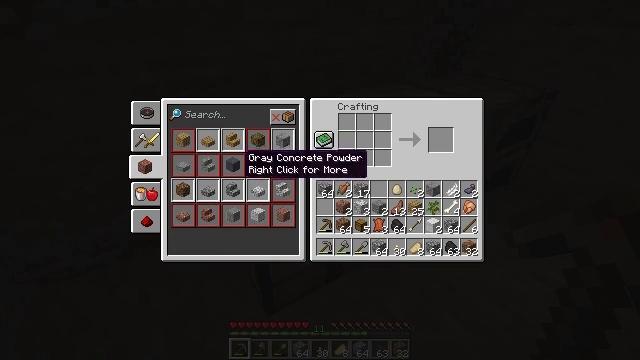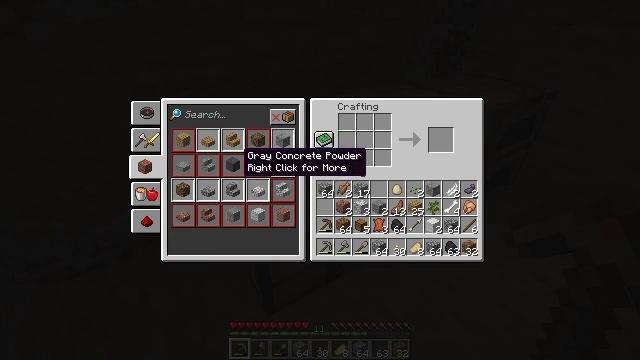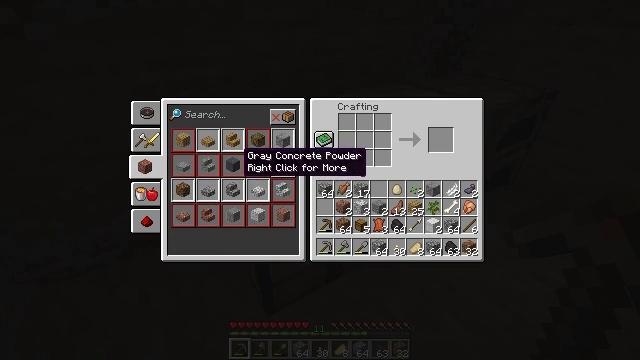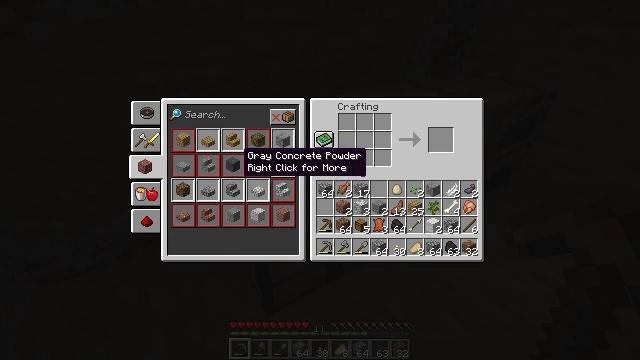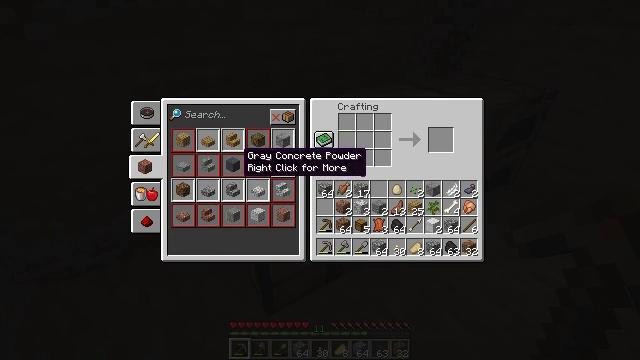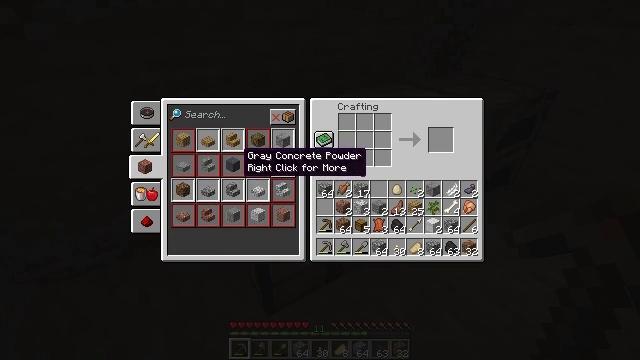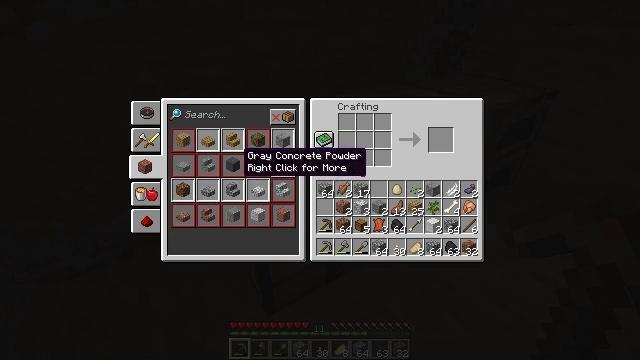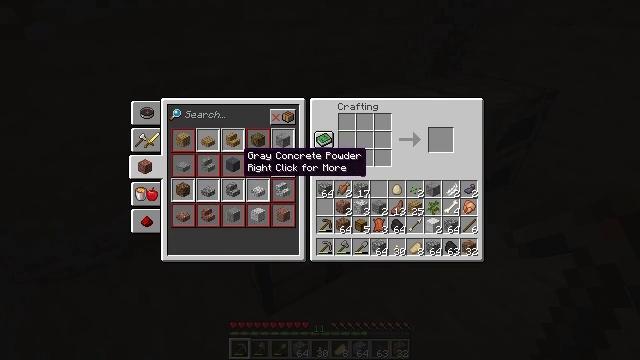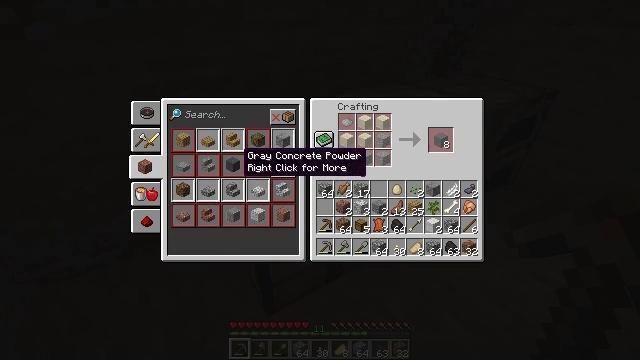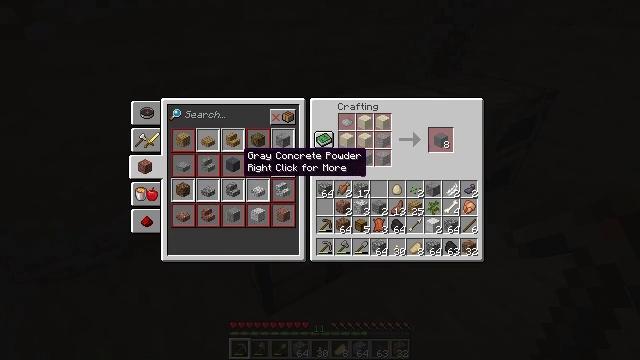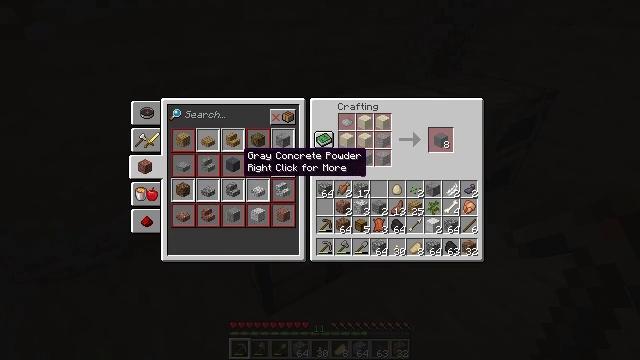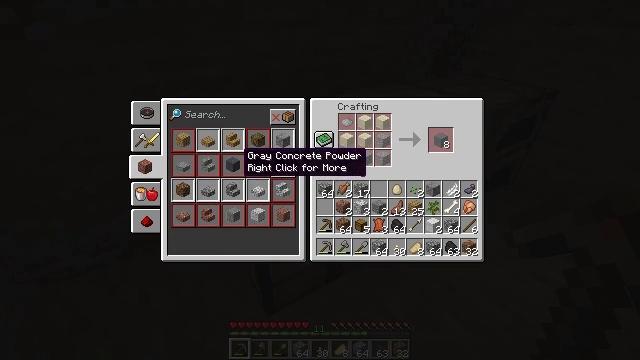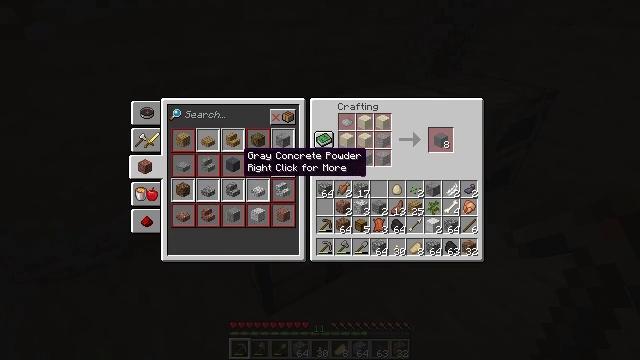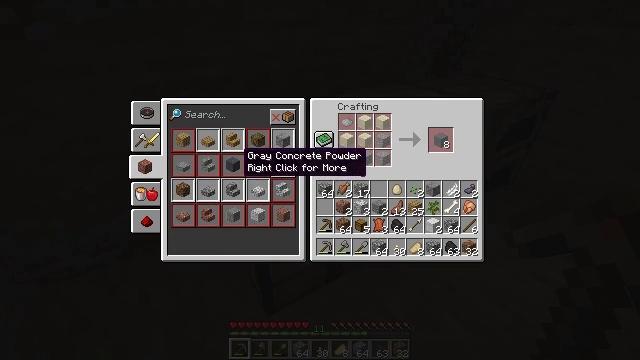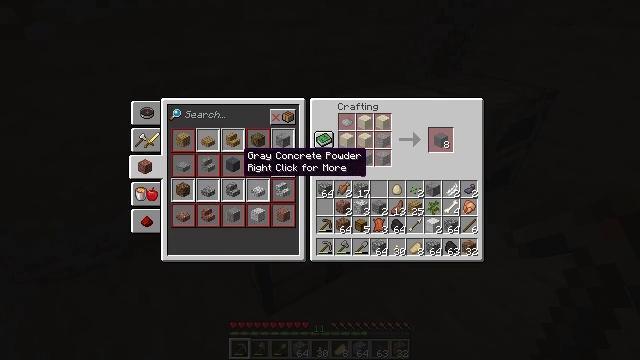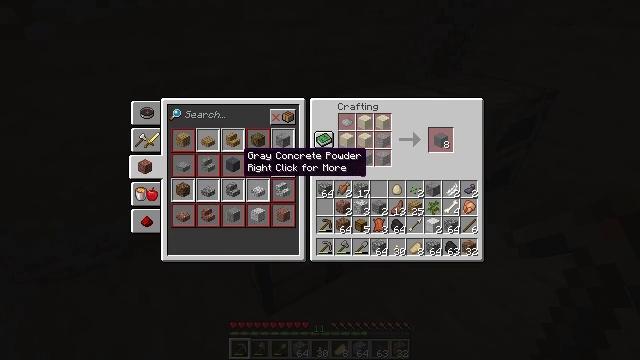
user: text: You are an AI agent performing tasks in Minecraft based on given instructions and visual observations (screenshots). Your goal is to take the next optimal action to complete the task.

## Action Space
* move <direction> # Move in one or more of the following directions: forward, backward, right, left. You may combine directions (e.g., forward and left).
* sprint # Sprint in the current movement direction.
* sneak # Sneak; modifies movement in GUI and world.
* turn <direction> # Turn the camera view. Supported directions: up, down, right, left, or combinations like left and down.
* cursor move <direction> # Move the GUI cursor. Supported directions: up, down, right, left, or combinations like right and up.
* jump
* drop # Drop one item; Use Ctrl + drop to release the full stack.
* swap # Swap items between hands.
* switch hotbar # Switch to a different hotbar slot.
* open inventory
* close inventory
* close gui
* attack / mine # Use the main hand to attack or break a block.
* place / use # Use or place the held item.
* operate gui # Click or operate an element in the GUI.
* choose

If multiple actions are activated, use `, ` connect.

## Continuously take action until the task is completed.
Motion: motion action
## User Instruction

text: Turn wool into a white carpet using the crafting table.
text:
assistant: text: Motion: no_op
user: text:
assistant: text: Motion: no_op
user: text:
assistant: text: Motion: operate gui
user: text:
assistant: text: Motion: operate gui
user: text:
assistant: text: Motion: no_op
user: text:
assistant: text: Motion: no_op
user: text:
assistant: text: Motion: no_op
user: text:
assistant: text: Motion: no_op
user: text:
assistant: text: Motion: no_op
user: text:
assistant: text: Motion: no_op
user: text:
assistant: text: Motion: no_op
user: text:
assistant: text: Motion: no_op
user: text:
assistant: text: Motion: no_op
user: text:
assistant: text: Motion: no_op
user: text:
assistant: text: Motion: no_op
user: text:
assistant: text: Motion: no_op
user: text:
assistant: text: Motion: cursor move right and down
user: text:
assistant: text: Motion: cursor move right and down
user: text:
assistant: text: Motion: cursor move right and up
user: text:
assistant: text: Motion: cursor move right and up
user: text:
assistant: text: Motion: no_op
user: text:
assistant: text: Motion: cursor move left and up
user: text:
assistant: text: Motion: cursor move left and up
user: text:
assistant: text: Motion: no_op
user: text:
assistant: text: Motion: cursor move up
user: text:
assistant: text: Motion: no_op
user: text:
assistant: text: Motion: no_op
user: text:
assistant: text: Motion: no_op
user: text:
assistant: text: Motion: no_op
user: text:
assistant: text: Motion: no_op